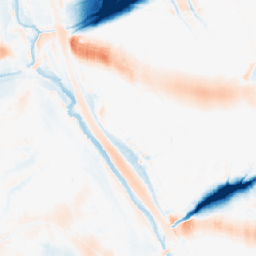
Category: morphological
Decomposition family: morphological_ellipse
Decomposition parameters: operation: average
width: 50
height: 30
Upsampling method: nearest
Upsampling parameters: scale: 4
Upsampling scale: 4